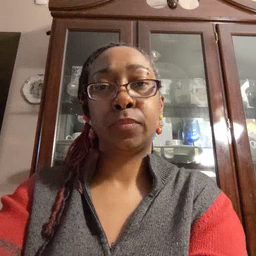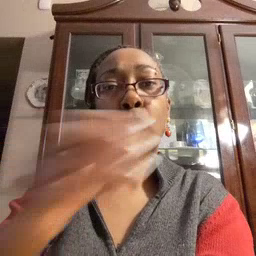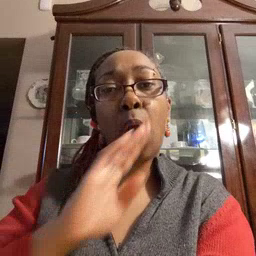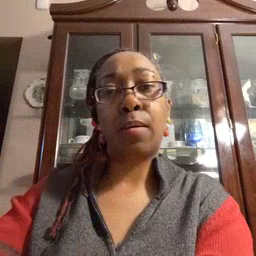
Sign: quiet